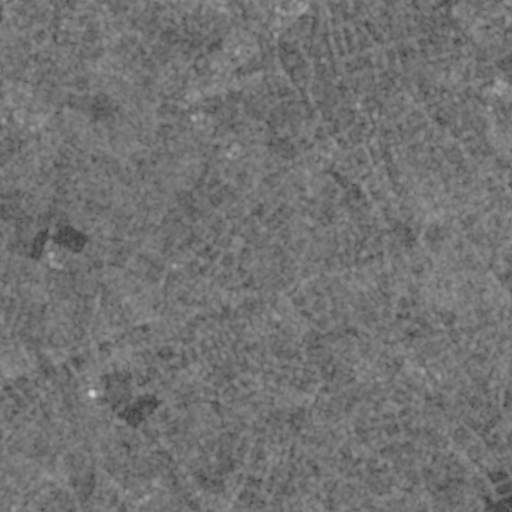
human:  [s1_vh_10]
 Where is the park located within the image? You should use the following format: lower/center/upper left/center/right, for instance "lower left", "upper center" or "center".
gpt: The park is located in the upper left of the image.
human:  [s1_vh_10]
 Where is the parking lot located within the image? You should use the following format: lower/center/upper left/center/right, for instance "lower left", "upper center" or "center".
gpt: The parking lot is located in the center right of the image.
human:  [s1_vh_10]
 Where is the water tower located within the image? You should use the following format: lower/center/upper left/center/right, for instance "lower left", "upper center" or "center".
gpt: The water tower is located in the lower right of the image.
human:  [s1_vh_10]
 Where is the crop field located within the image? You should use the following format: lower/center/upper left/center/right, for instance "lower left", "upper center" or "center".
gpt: There is no crop field in the image.

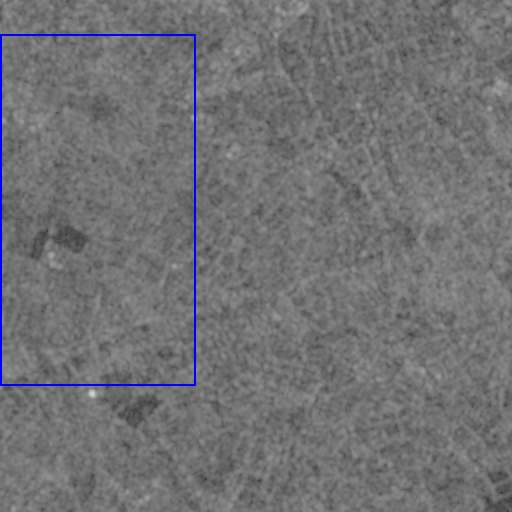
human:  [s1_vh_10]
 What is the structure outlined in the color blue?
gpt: The structure outlined in blue is a crop field.
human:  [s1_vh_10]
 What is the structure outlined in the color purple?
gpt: There is no purple outline.